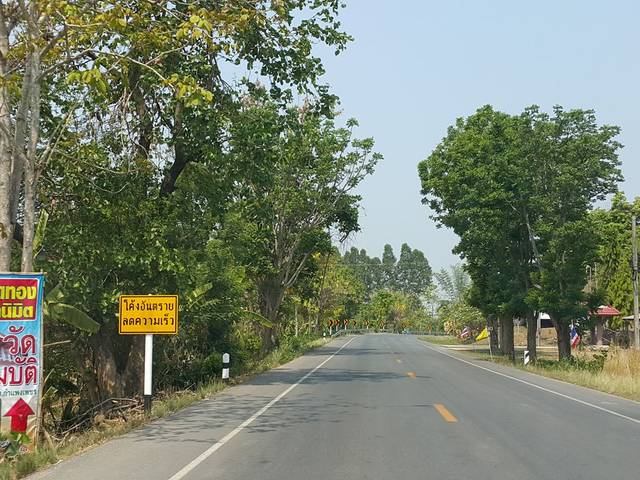
Region: Thailand
Coordinates: 16.404, 99.375